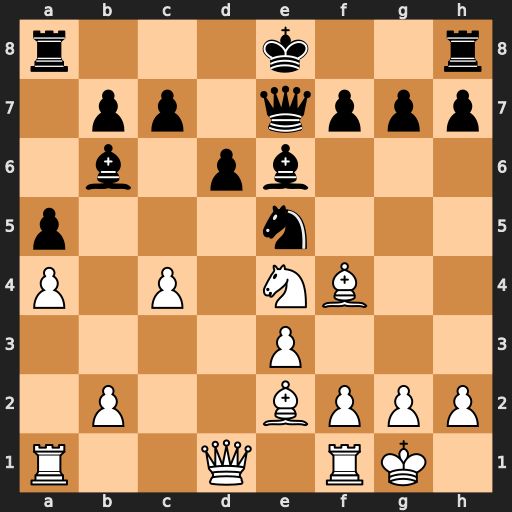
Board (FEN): r3k2r/1pp1qppp/1b1pb3/p3n3/P1P1NB2/4P3/1P2BPPP/R2Q1RK1
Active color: w
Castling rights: kq
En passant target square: -
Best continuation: c5 dxc5 Bxe5